Question: Both of these start 'cmd' in the background and I can't see the cmd window:
'''
var cp = require('child_process');
cp.spawn('cmd');
'''
and
'''
var cp = require('child_process');
cp.exec('cmd');
'''
I want to get into a state where I can see this window:

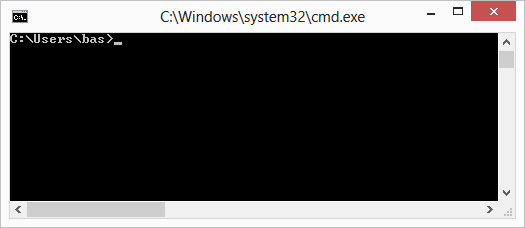
Answer: You can use the one you're spawning to spawn another one that you can see, using the '/c' or '/k' option and 'start':
'''
var cp = require('child_process');
cp.spawn('cmd', ['/C', 'start cmd.exe']);
'''